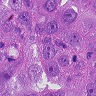
Metastatic tissue present: yes